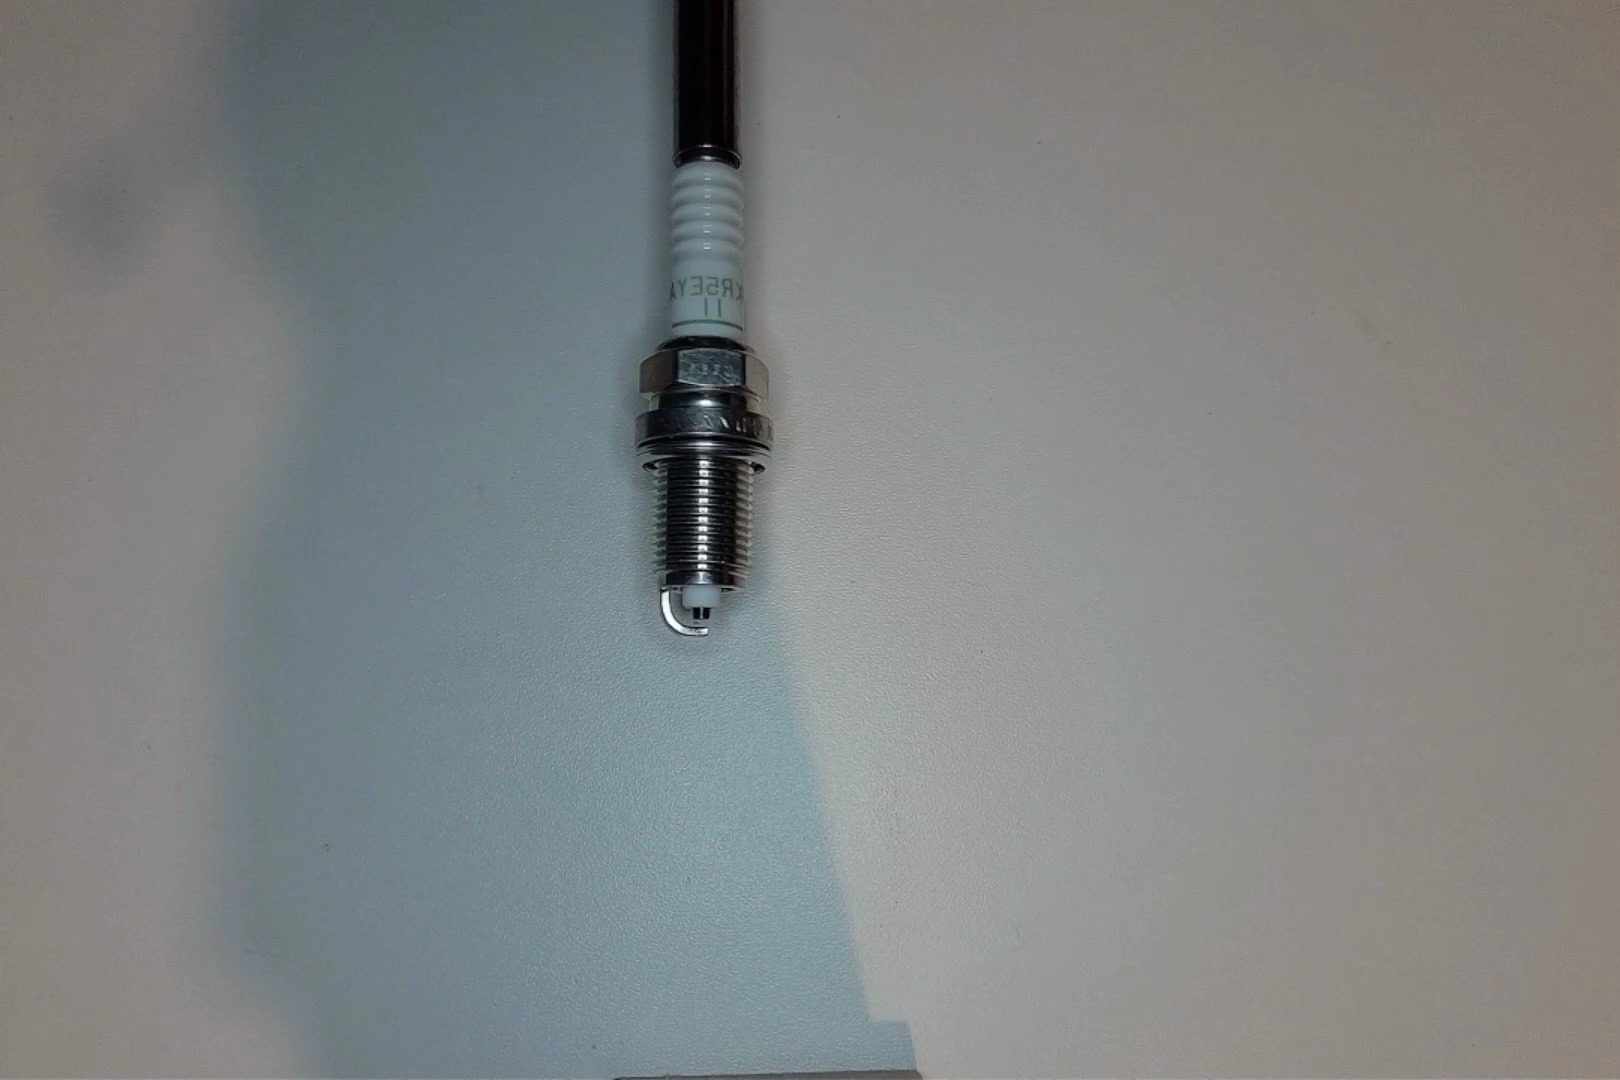
Label: no anomaly